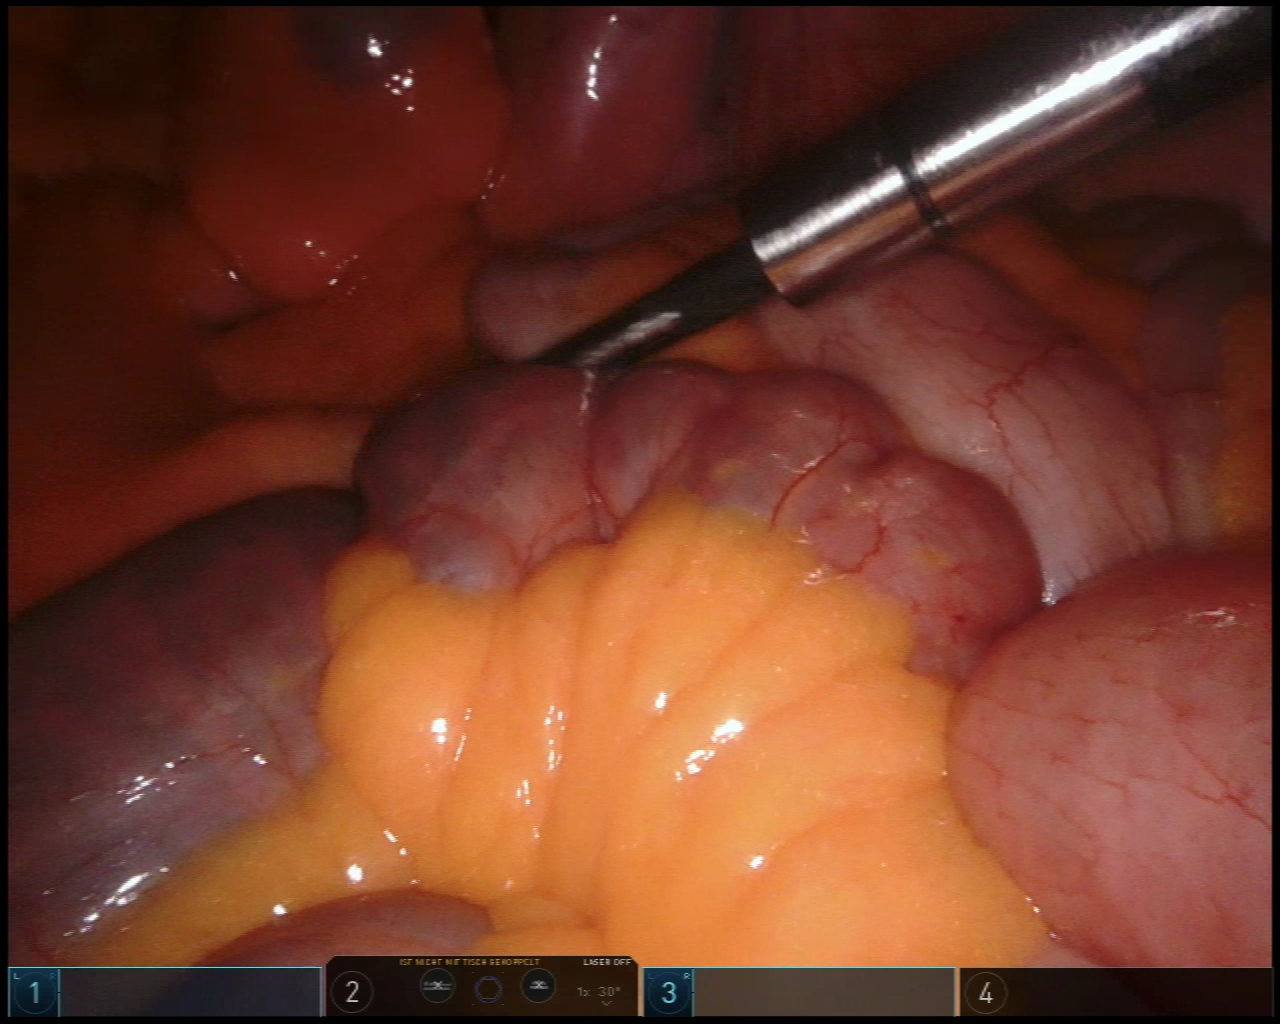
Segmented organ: small_intestine
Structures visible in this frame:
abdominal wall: yes
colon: no
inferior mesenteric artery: no
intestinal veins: no
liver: no
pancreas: no
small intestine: yes
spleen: no
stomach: no
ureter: no
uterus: no
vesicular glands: no